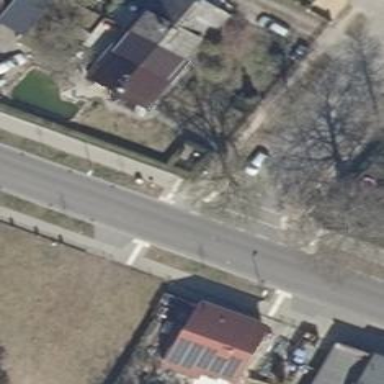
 featuring sidewalks on both sides with dirt surface."